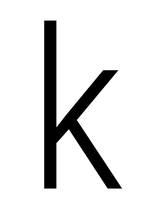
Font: Roboto_Condensed_Light